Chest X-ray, AP view. Patient: 58 years old, sex M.
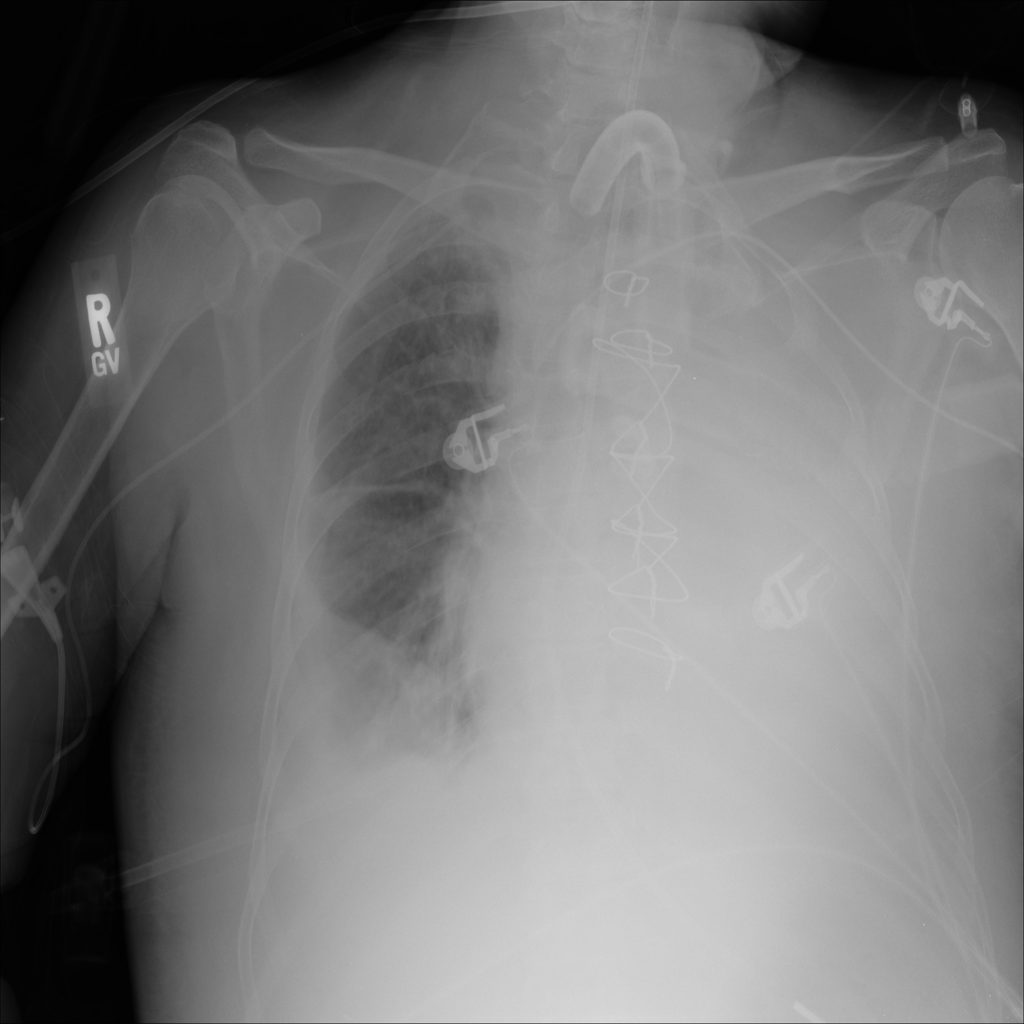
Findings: Consolidation